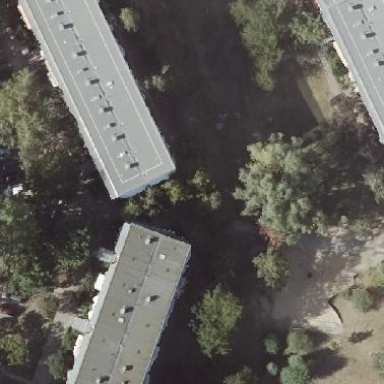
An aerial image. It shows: Apartment building with flat roof.